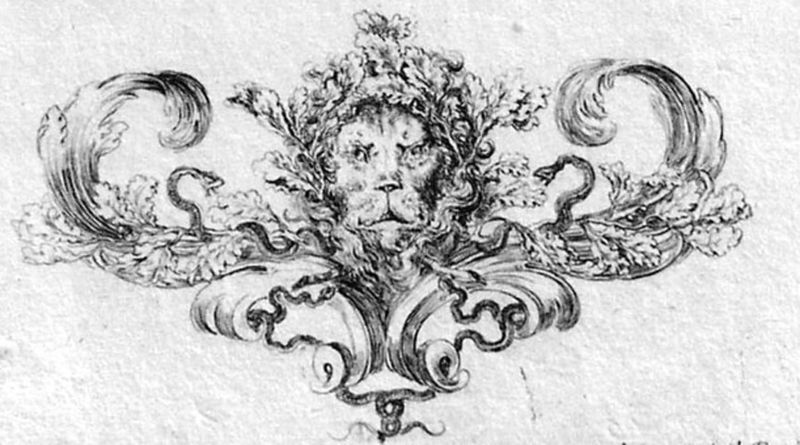
Titel: Sammlung verschiedener Capricci und neu erfundener Kartuschen und Ornamente (Raccolta di varii cappriccii et nove inventioni di cartelle et ornamenti): Löwenkopf mit Blätterornamenten
Künstler: Stefano della Bella
Standort: Karlsruhe
Institution: Staatliche Kunsthalle Karlsruhe
Schlagwörter: baum, blätter, feder, kopf, laub, weiß, blume, blumen, geschwungen, grau, mund, nase, schwarz, skizze, symbol, zeichnung, hund, tier, muster, ornament, schleife, bart, augen, barock, federn, gesicht, bild, zweige, auge, pflanze, oval, ranken, mähne, herrschaft, wellen, papier, jugendstil, dekor, floral, ornamente, verzierung, gespalten, tusche, medaillon, symmetrisch, druck, schwarzweiss, gewunden, stich, schlange, herrscher, entwurf, kranz, lilie, löwenkopf, ranke, wappen, geringelt, schnörkel, voluten, schnauze, manierismus, verschlungen, maul, antlitz, schlangen, fauna, eiche, eichenblatt, löwe, volute, mittelpunkt, eichen, emblem, kupferstich, buche, zungen, arabesken, groteske, akanthus, arkantus, bekränzt, grotteske, rocaille, skultur, eichenlaub, faune, eichel, eichenblätter, roccaille, eicheln, bütten, löwenmaske, acanthus, 1650, eichblätter, ausschnitz, aslan